Question: When i open the side bar my back activity should get smaller in size how can i implement this ?

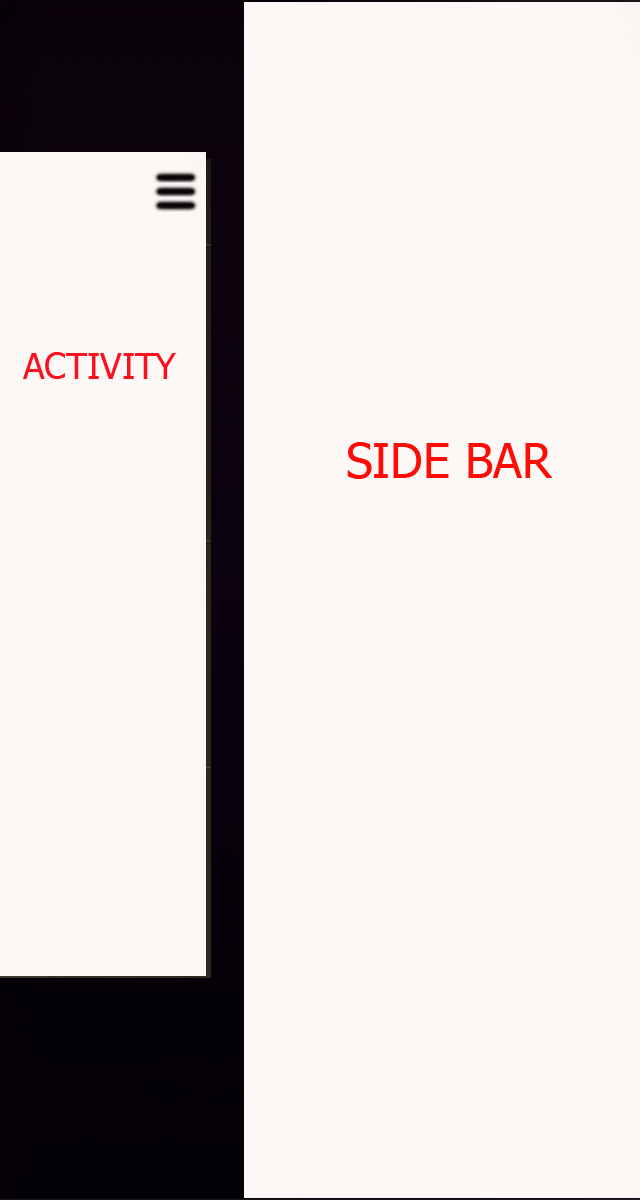
Answer: Hey you can also give best effect for smaller activity . Check <URL>
demo with library. It is perfect for your answer